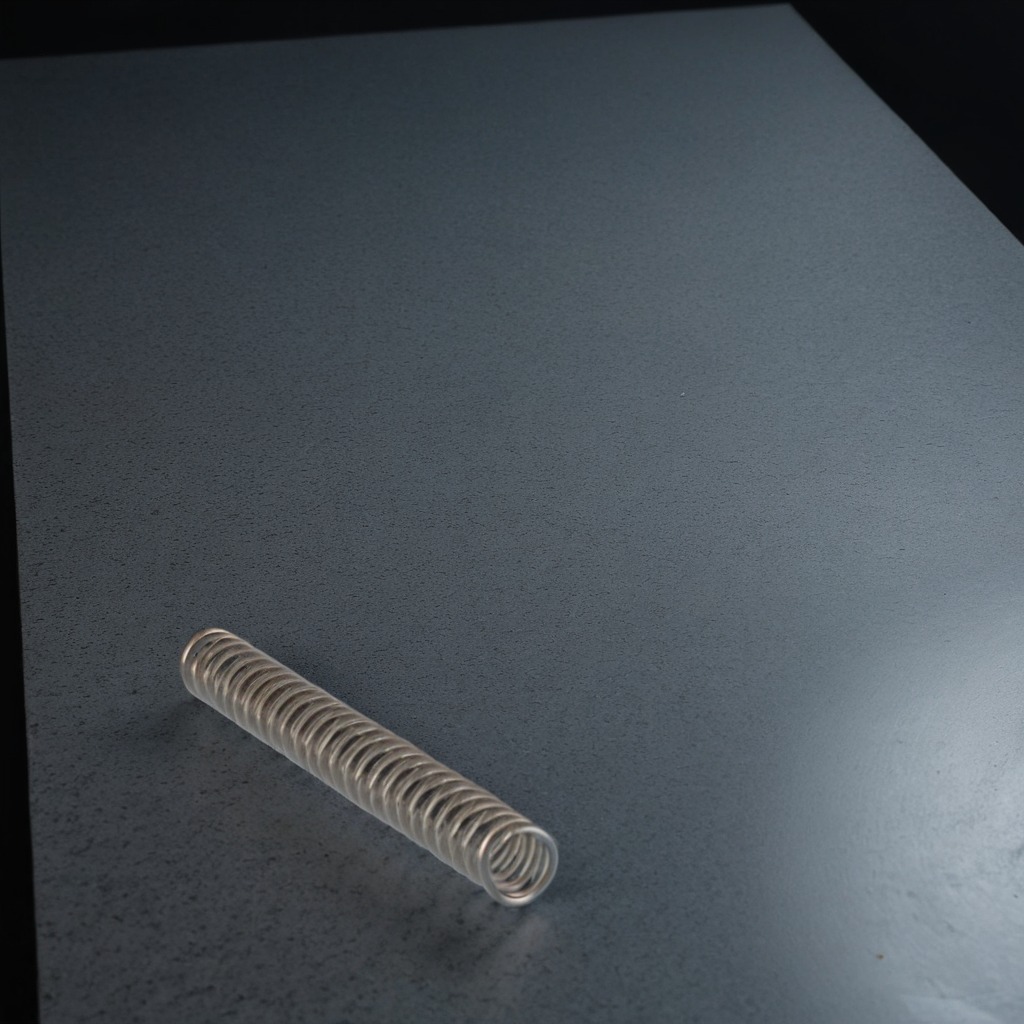
A coiled metal spring is lying on the clean granite table inside a workshop at night.